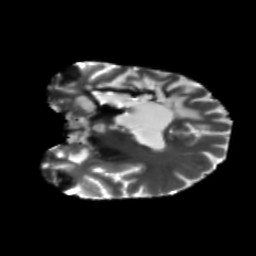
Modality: T2w
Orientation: coronal
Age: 31
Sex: female
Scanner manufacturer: siemens
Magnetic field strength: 3 T
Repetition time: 5.47 s
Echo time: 0.0854 s